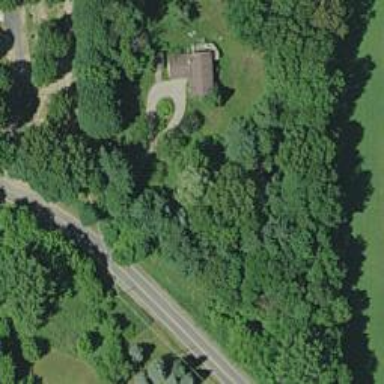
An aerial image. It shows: Driveway leading to service road.